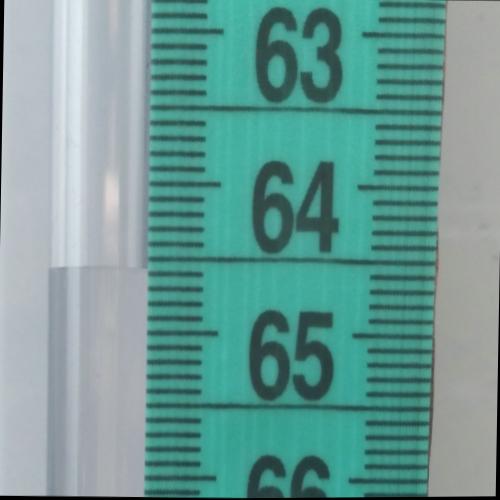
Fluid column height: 64.6 cm